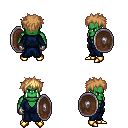
a pixel art fantasy rpg character, male body template, orc, green skin, blue robe, gold greaves, light blonde bedhead hairstyle, metal gloves, gold boots, shield, four views (front, back, left, right), 2x2 character sprite sheet, small pixel art, hard edges, no anti-aliasing